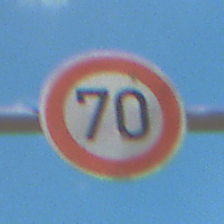
Verkehrszeichen: Geschwindigkeit70
Umgebung: Outdoor, Nature
Tageszeit: Midday
Wetter: PartlyCloudy
Licht: Natural
Jahreszeit: Autumn
Kontrast: HighContrast